Interaction volume radius: 5 \u00c5
Interaction volume height: 15 \u00c5
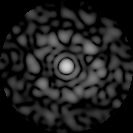
Disorder parameter: 0.8295